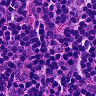
Metastatic tissue present: no